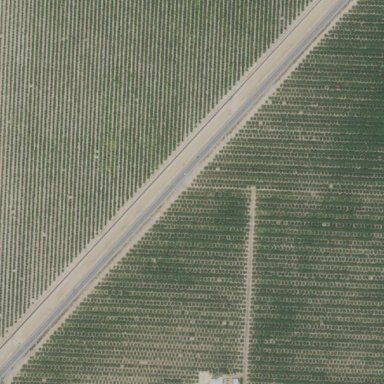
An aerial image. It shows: Beautiful vineyard in the countryside.